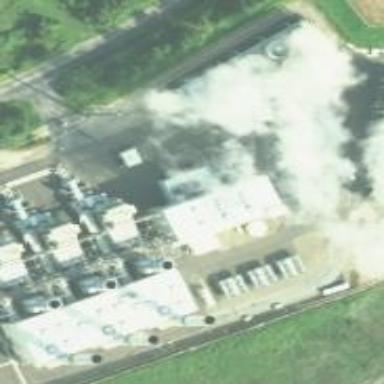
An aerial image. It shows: Gas turbine generator is in use.